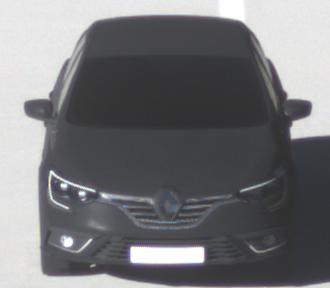
Make: Renault
Model: Mégane ENERGY TCe 100
Detailed model: Mégane (IV)
Model produced from: 2016/03
Model produced until: 2018/08
Doors: 5
Color: black
Road condition: dry road
Daytime: morning or afternoon
Contrast: high contrast